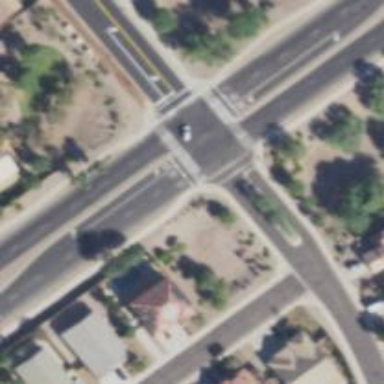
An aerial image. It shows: Unmarked road crossing.